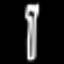
Label: fork